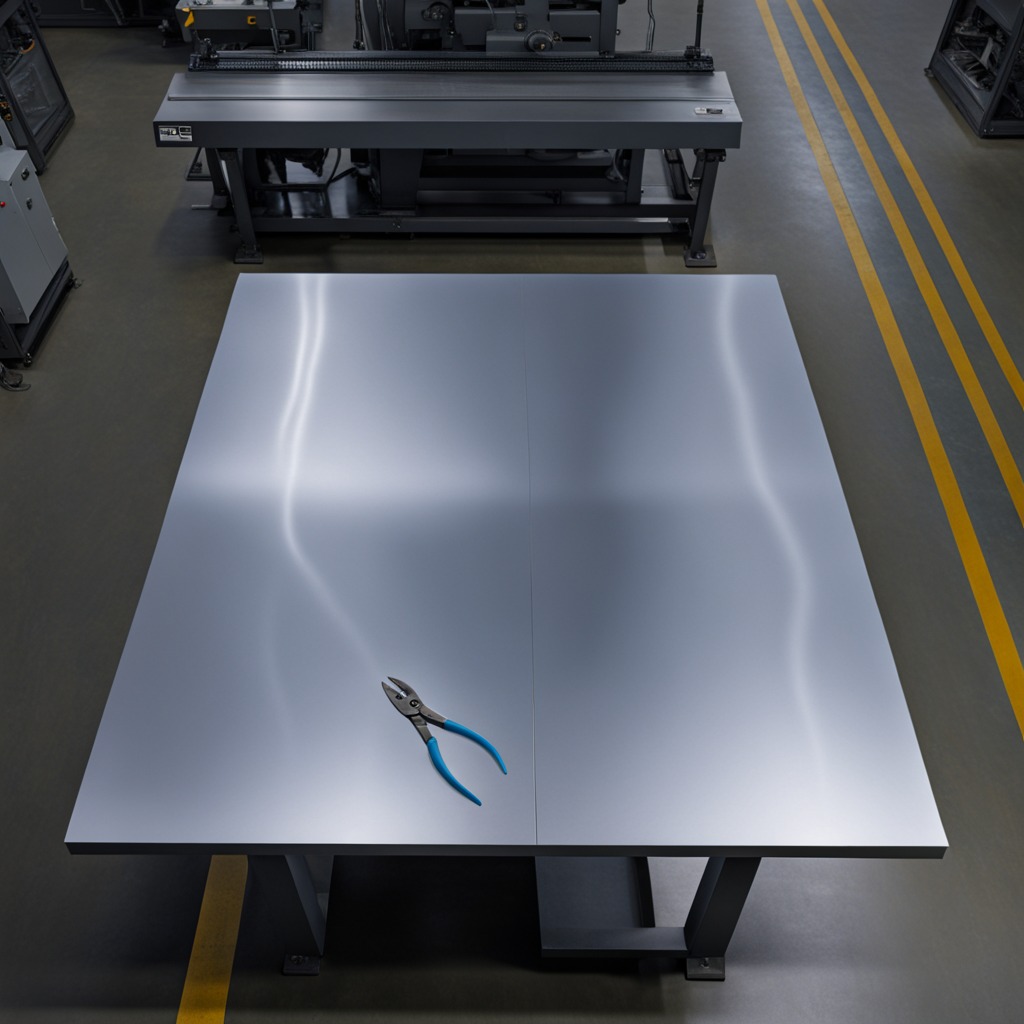
A plier is lying on the tabletop in the basement in the evening.